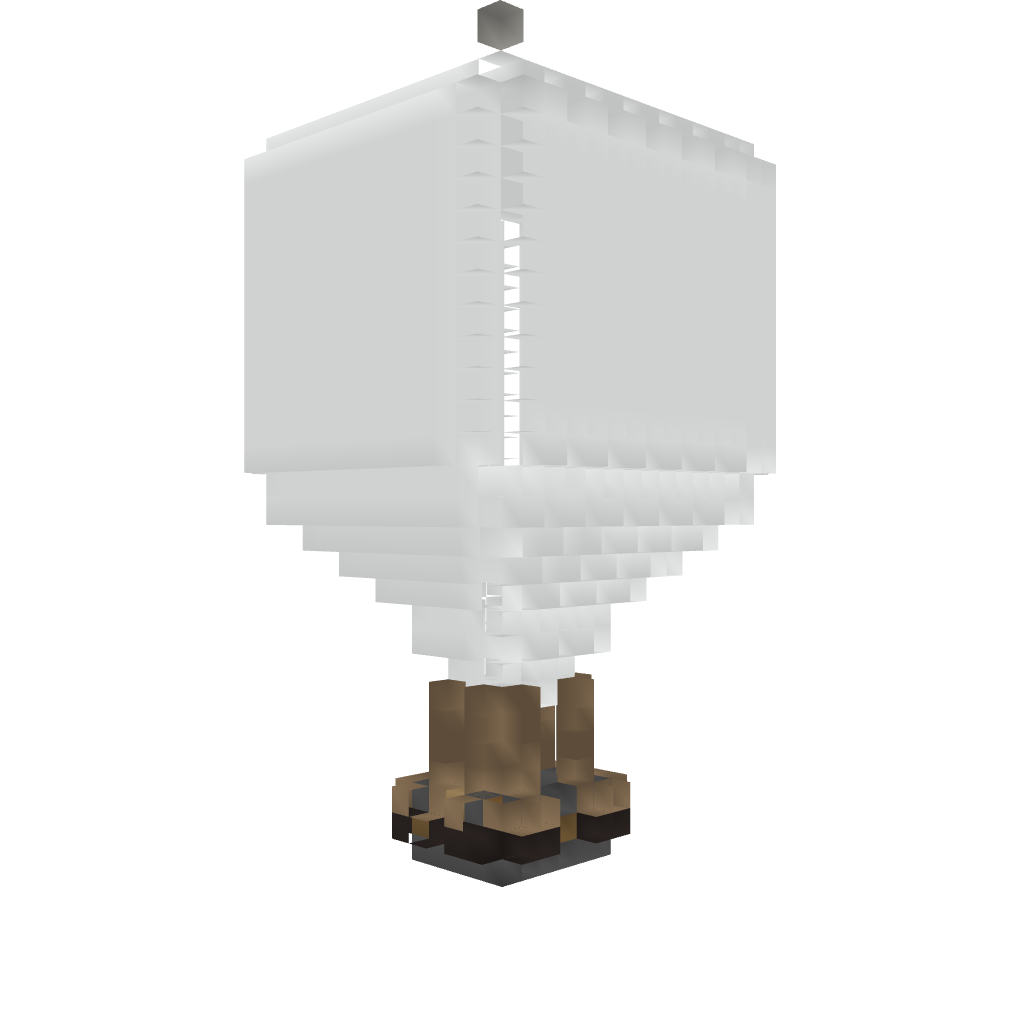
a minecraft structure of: Hot air balloon